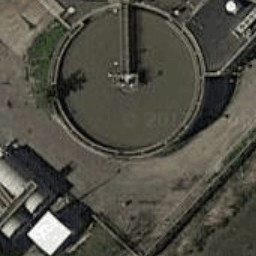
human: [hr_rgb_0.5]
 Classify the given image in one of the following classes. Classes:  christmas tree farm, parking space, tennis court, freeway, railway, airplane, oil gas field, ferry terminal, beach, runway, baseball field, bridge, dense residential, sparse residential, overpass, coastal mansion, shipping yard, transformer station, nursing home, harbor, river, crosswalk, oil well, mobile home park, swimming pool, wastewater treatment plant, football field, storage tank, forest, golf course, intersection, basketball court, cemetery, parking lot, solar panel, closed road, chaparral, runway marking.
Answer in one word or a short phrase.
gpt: wastewater treatment plant